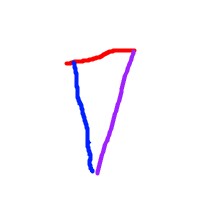
Shape: triangle